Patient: sex M, age 58
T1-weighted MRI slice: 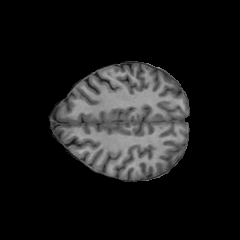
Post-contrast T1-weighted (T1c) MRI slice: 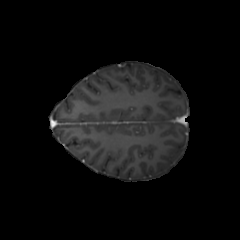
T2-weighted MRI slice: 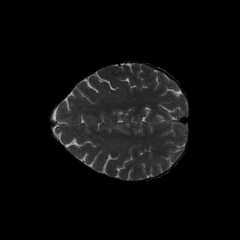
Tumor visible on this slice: no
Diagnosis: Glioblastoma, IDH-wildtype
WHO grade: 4